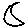
Label: moon